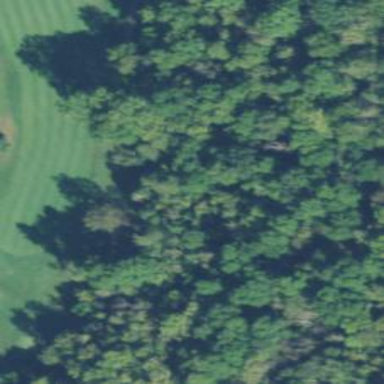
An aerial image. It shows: Path for golf carts.